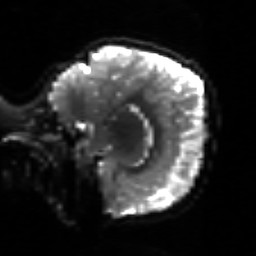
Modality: sbref
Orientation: sagittal
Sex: male
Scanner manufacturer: siemens
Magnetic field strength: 3 T
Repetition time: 5 s
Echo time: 0.071 s